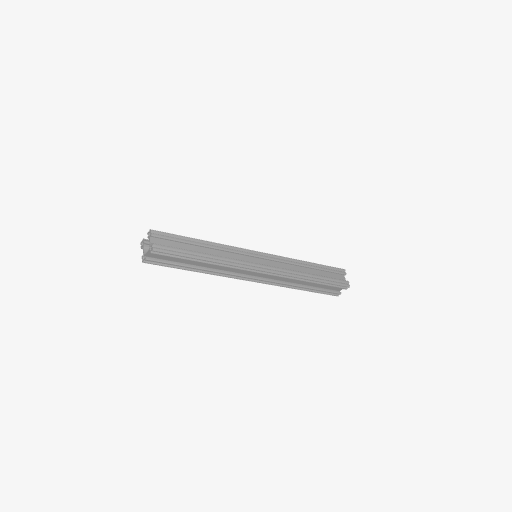
Part: OpenGoRAIL240